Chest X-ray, AP view. Patient: 23 years old, sex M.
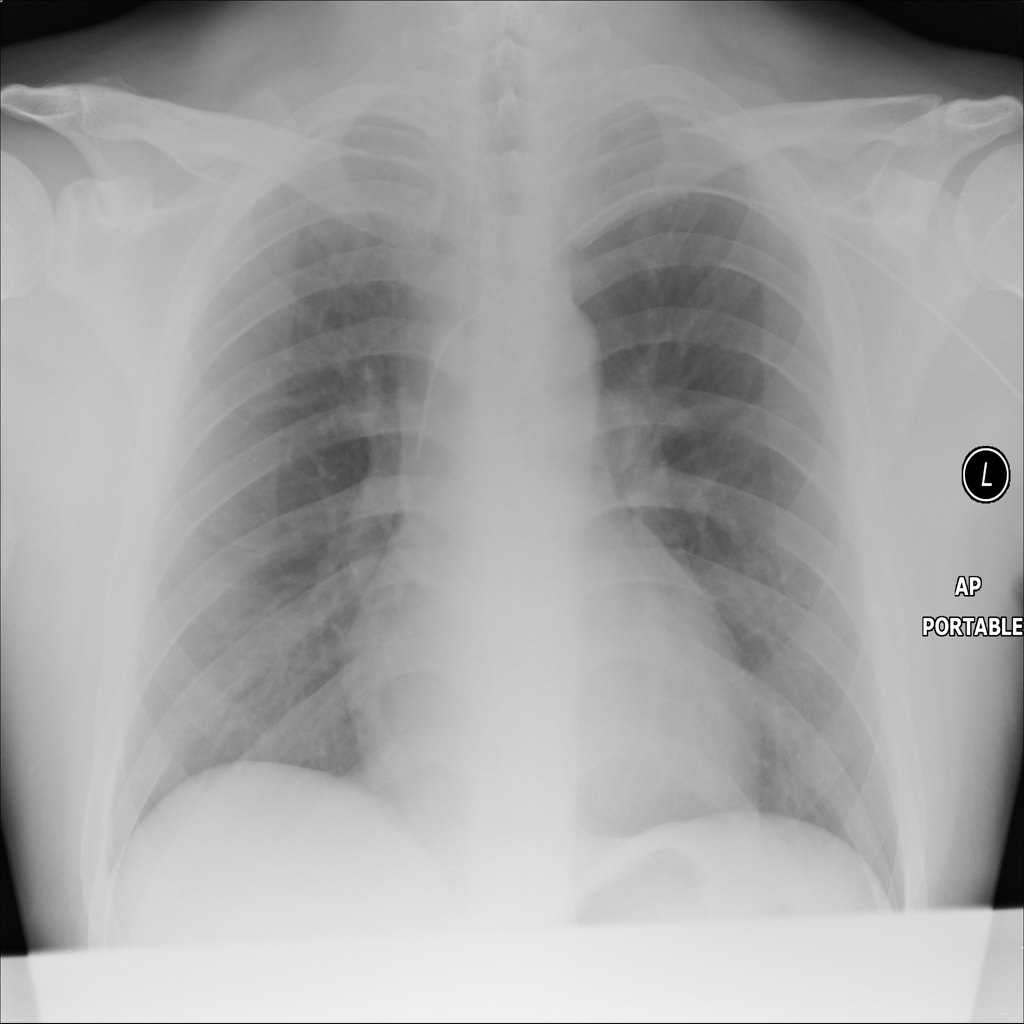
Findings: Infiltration